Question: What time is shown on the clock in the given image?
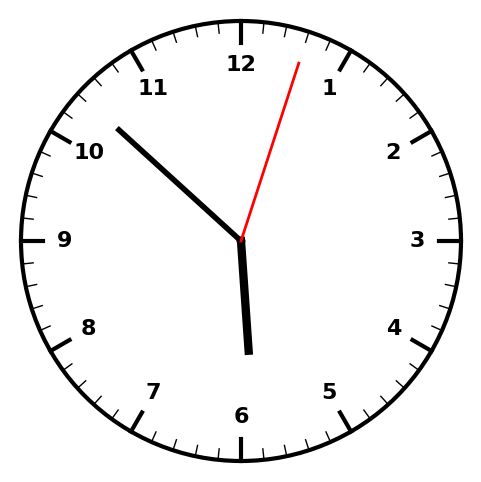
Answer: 05:52:03